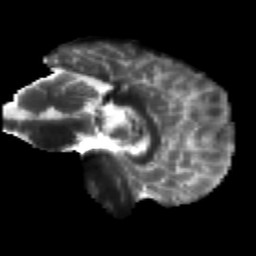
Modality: T2w
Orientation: sagittal
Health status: healthy
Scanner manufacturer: siemens
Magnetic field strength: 3 T
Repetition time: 12 s
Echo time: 0.092 s